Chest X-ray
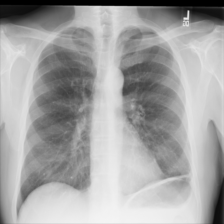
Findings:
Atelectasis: negative
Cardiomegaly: negative
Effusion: negative
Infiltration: negative
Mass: negative
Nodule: negative
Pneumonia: negative
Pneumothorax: negative
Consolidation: negative
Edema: negative
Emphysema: negative
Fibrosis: negative
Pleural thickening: negative
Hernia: negative